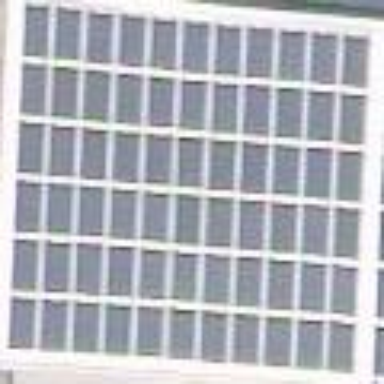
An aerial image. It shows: Solar power generator with photovoltaic panels.